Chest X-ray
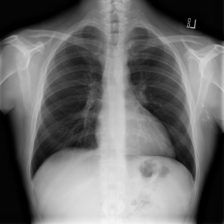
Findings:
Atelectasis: negative
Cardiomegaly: negative
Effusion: negative
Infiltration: negative
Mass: negative
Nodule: negative
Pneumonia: negative
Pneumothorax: negative
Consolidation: negative
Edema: negative
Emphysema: negative
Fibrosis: negative
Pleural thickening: negative
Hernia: negative